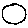
Label: circle